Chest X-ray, PA view. Patient: 63 years old, sex M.
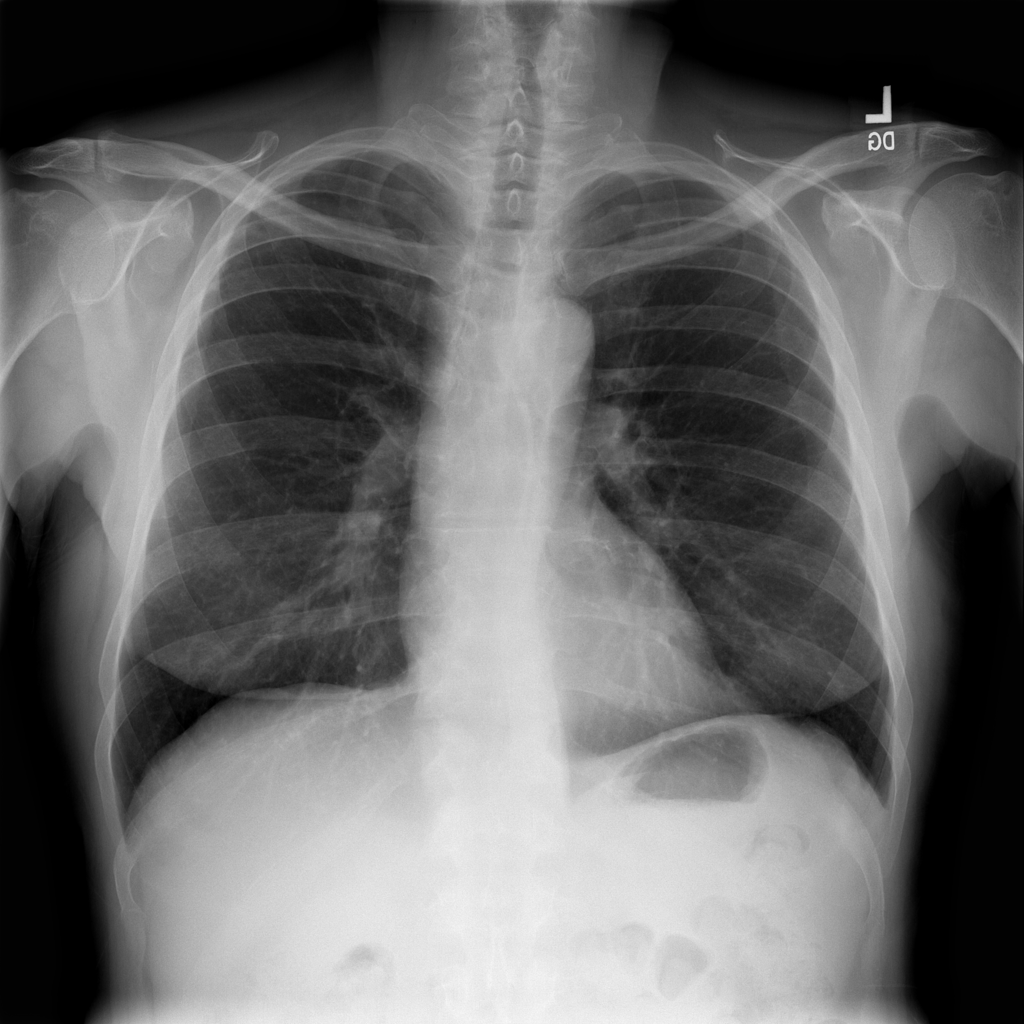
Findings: No Finding